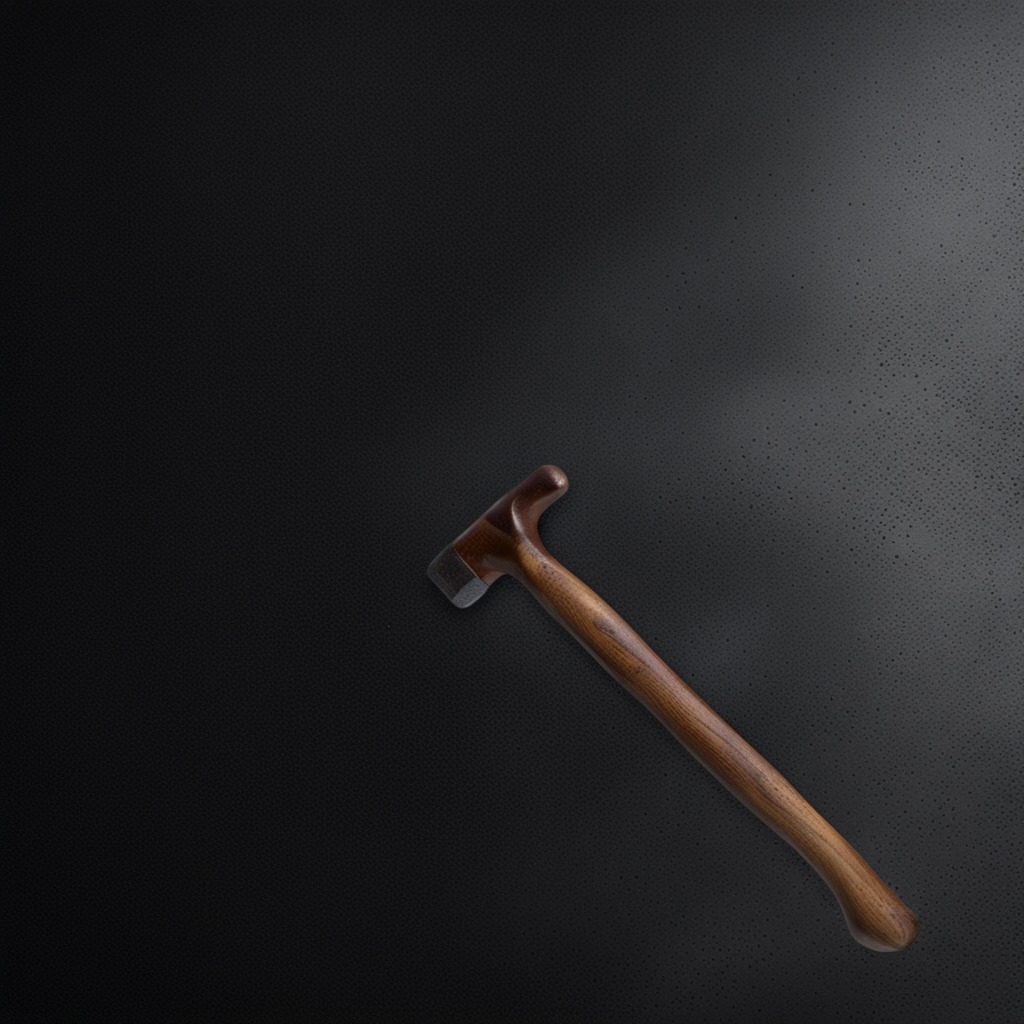
A hammer lies on the clean granite tabletop inside a workshop at night.